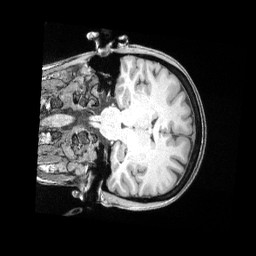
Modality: T1w
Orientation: coronal
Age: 37
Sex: female
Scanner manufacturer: siemens
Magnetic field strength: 3 T
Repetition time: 2 s
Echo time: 0.00211 s